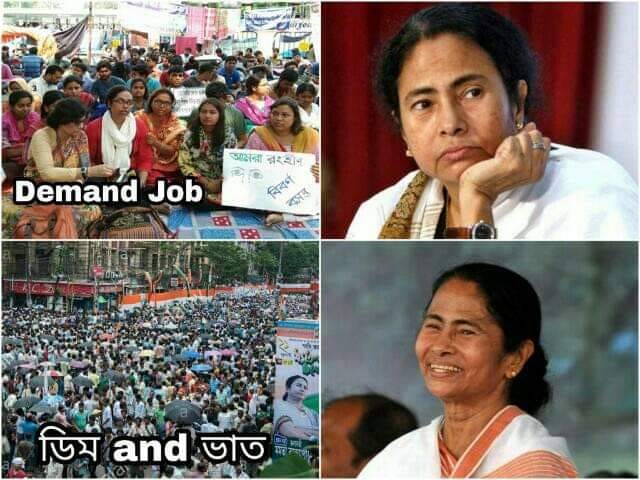
Caption: Demand Job    ডিম and ভাত
Label: non-hate